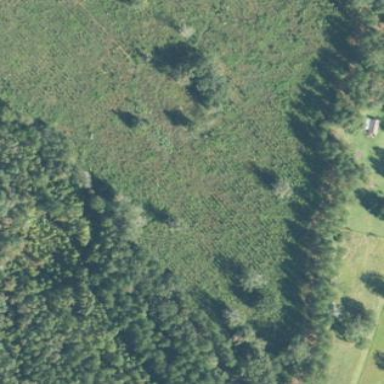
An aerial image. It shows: Mixed woodland area with various types of leaves.